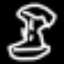
Label: hourglass